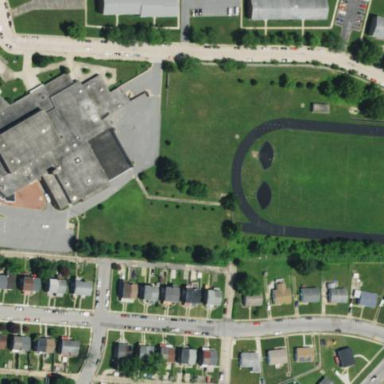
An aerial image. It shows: School.